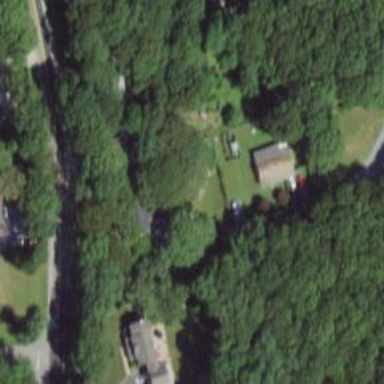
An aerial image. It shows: Driveway.